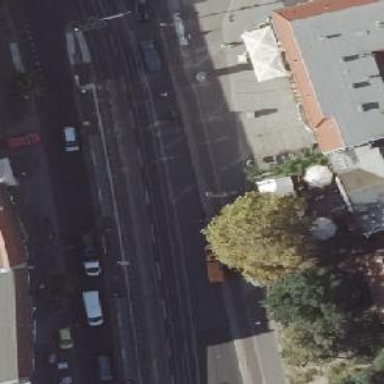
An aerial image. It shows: Secondary road with asphalt surface and cycle track on the right.